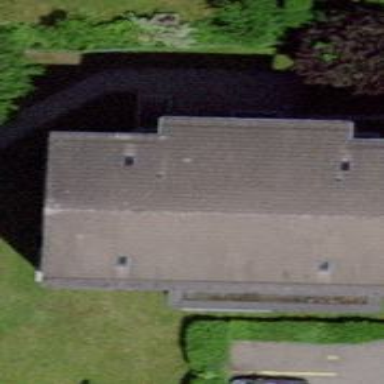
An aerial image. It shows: Gabled roof on building that houses apartments.